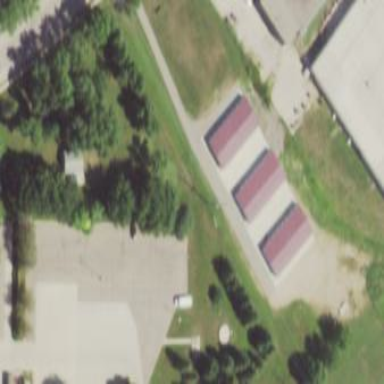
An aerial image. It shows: Storage rental shop.